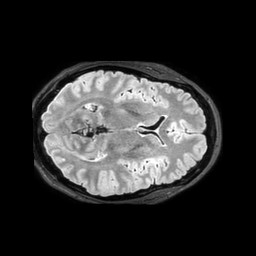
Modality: FLAIR
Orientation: axial
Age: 37
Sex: female
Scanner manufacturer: philips
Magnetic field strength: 3 T
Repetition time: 4.8 s
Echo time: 0.34 s